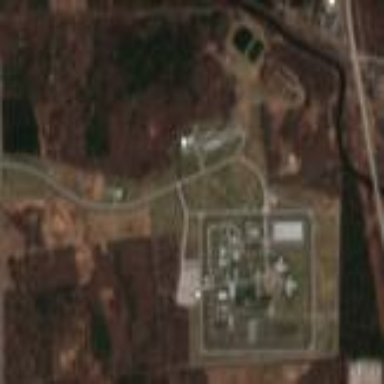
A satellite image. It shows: Prison.